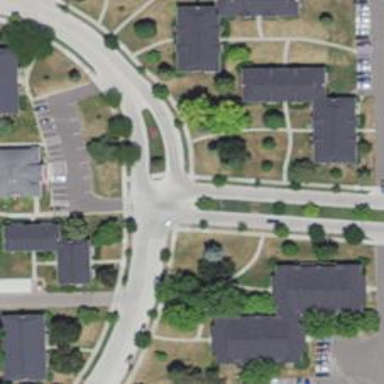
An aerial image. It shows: Road with stop sign.